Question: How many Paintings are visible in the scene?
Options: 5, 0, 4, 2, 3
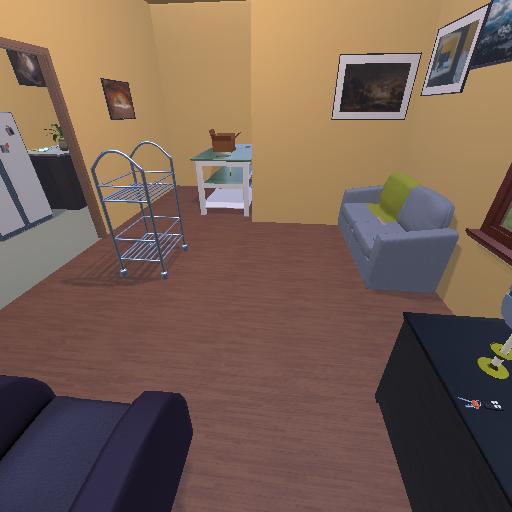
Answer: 5